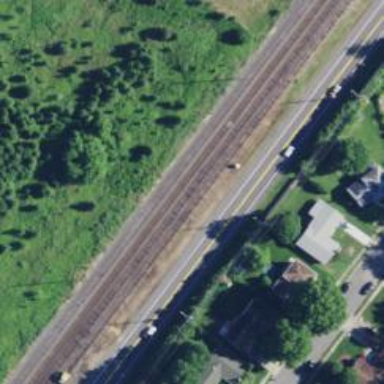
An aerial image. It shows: Rail spur service.